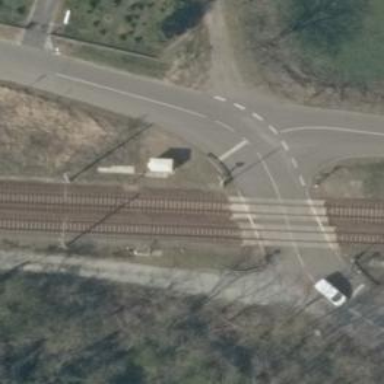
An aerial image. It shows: Railway signal.